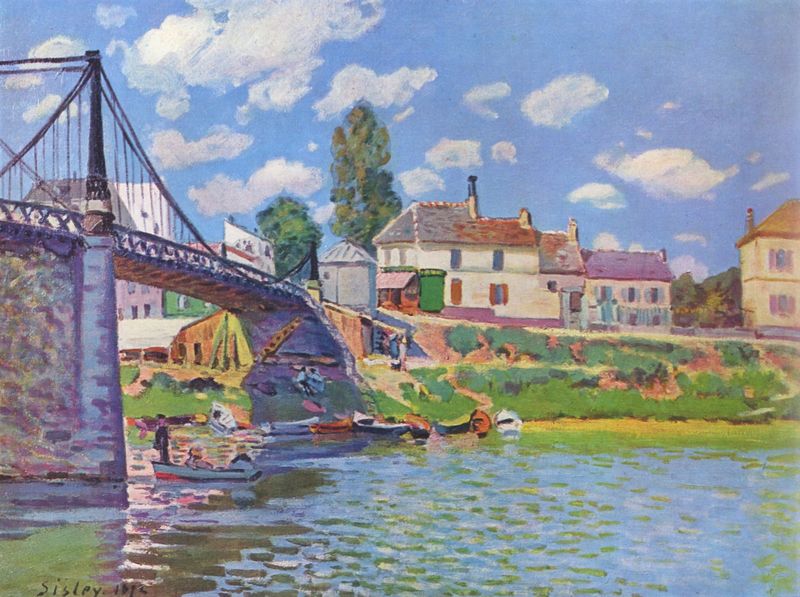
Titel: Brücke von Argenteuil
Künstler: Alfred Sisley
Standort: New York (New York)
Institution: Collection Ittleson
Schlagwörter: baum, blau, himmel, schatten, wasser, wolken, bäume, fluss, gelb, grün, impressionismus, landschaft, menschen, stadt, ufer, braun, bunt, fenster, frankreich, grau, hell, licht, paris, pfeiler, strasse, weiss, dach, gebäude, gras, haus, rot, weg, wiese, wolke, expressionismus, malerei, signatur, öl, bach, erde, häuser, natur, spiegelung, windmühle, brücke, gewässer, sonne, land, personen, boot, boote, kamin, turm, schiff, schiffe, sommer, strand, wellen, ort, dorf, dächer, farbe, tag, violett, herbst, winter, ausflug, rand, böschung, strom, seile, geländer, frühling, übergang, oberfläche, sonnig, lanschaft, stahlbrücke, flimmern, sisley, postimpressionismus, silo, häsuer, piktoralismus, drahtseil, impressionismuks, 19. jahrhundert, wasser blau, van ghoog